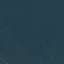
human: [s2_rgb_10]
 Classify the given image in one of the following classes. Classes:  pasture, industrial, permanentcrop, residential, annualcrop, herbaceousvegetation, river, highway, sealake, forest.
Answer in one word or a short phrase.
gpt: Forest